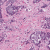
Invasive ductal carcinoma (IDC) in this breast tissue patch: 1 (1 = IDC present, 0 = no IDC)